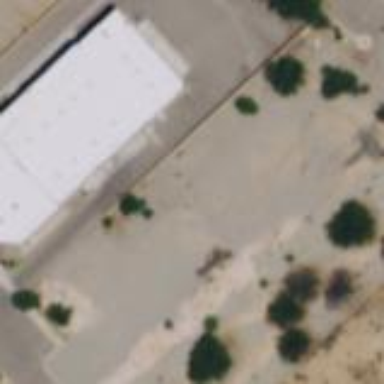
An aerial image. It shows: Commercial building with white roof.